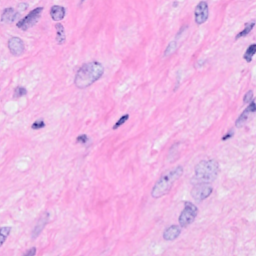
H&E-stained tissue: Breast